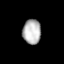
Tissue: lung
Cell type: Epithelial cells
Senescence score: 0.2221
Nuclear area (px): 440
Mean DAPI intensity: 181.816